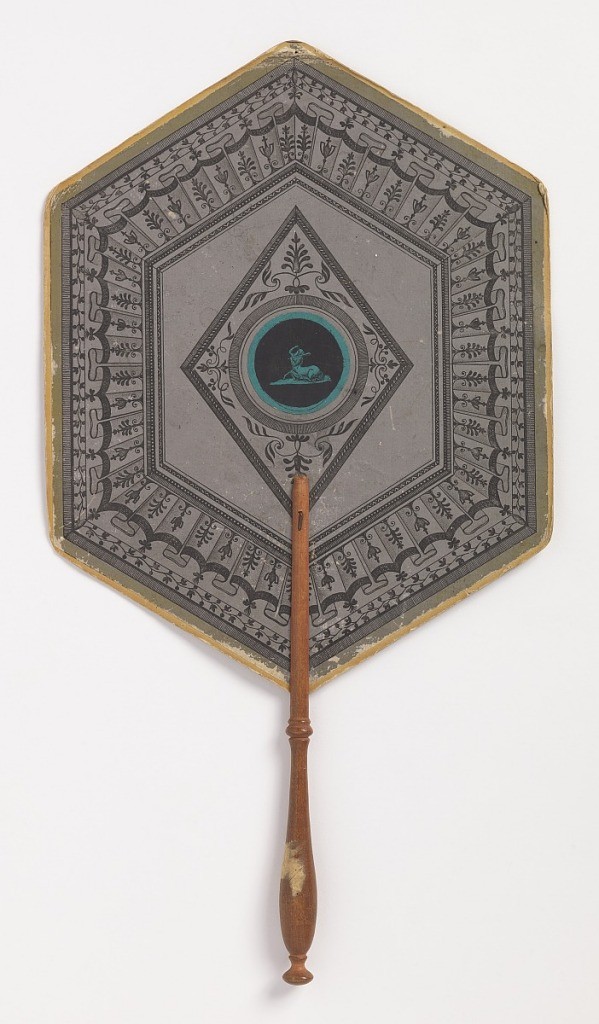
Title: Handscreen
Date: early 19th century
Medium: Paper leaf printed by lithography, turned wood handle
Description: Handscreen with hexagonal leaf and turned wood handle. Applied round lithograph in center of a satyr in turqoise on a black ground, surrounded by diamond-shaped and hexagonal frames with floral and geometric ornament.